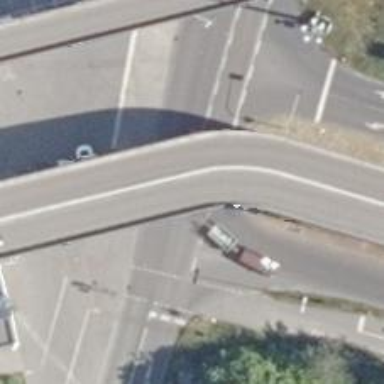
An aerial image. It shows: Road with traffic signals.